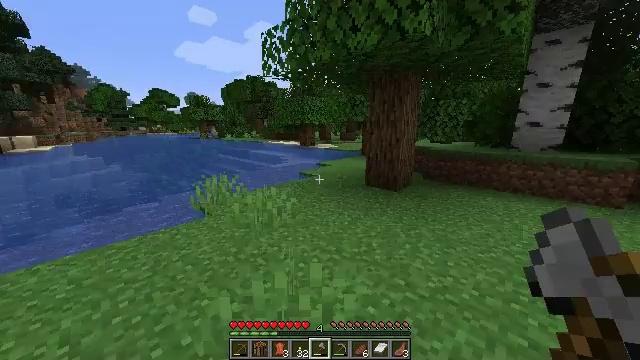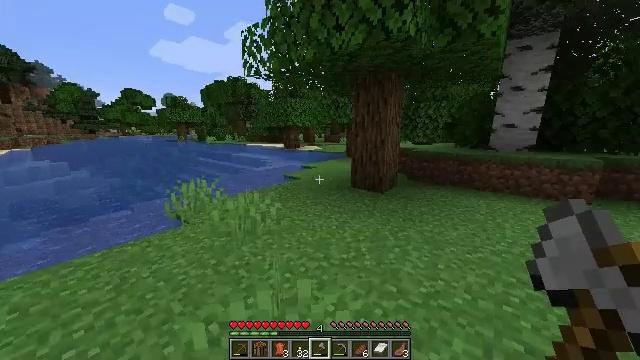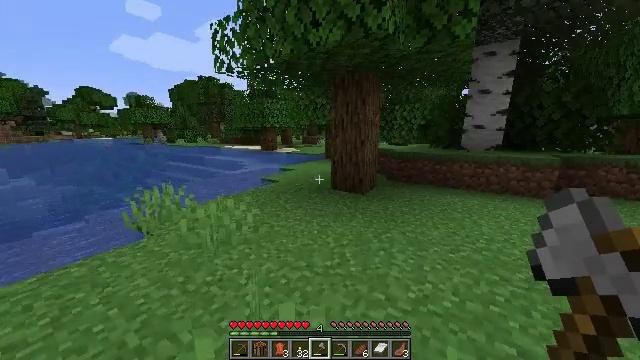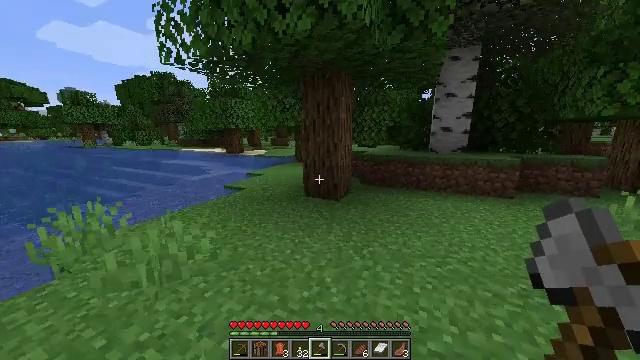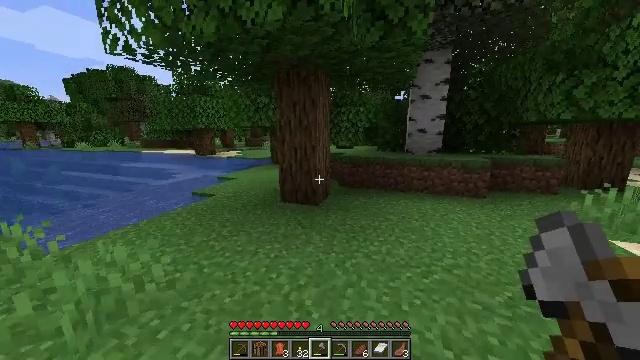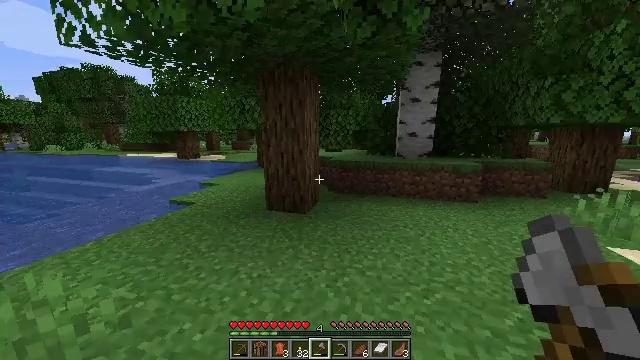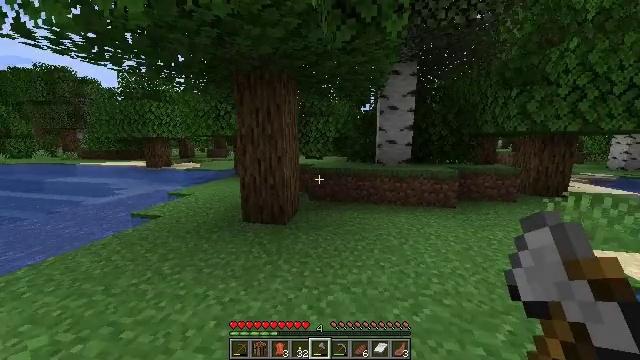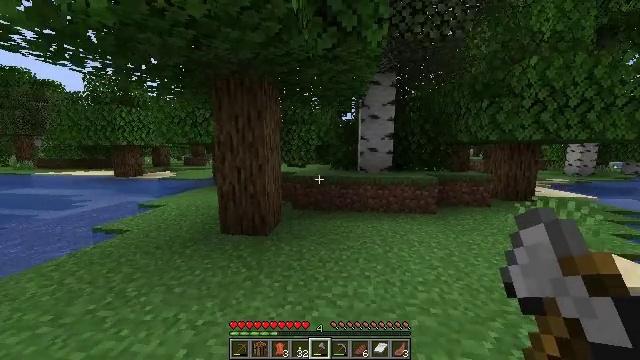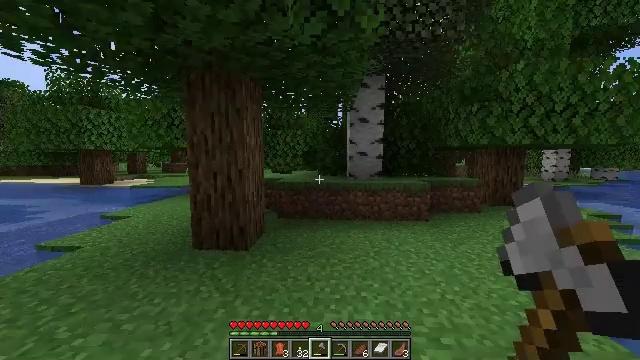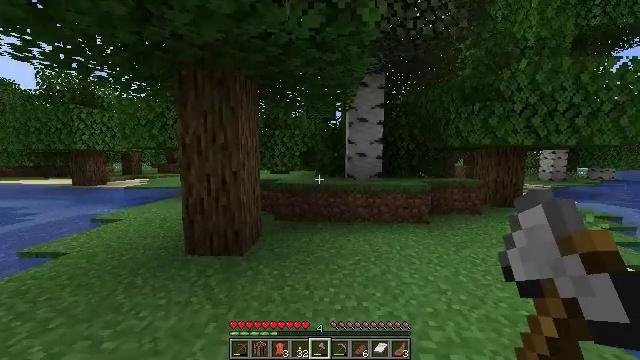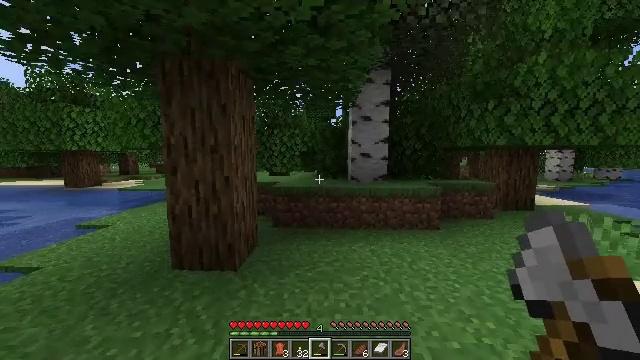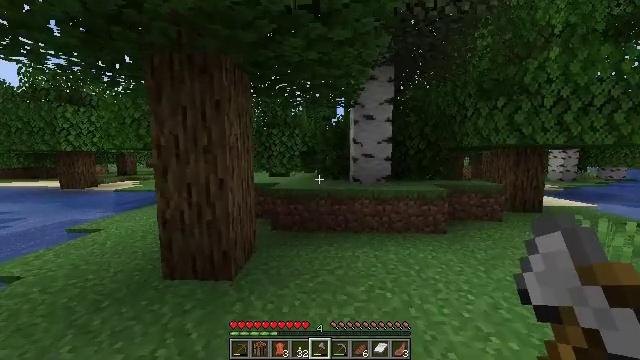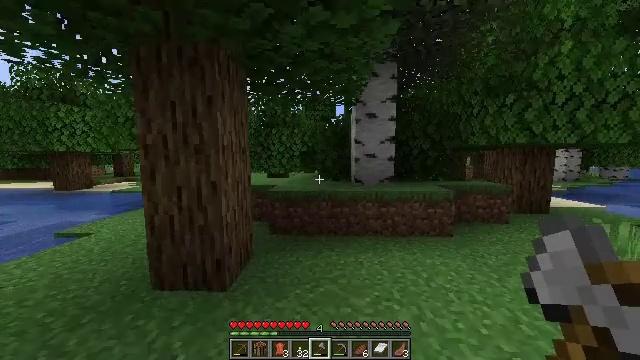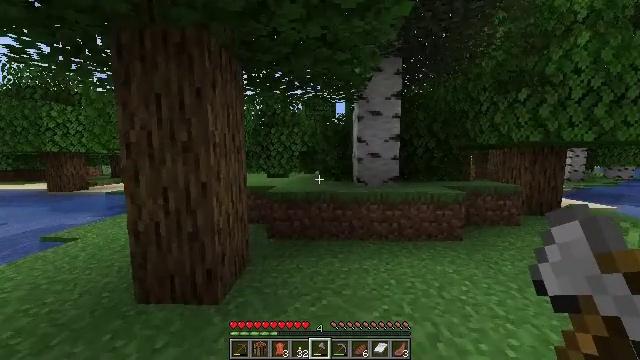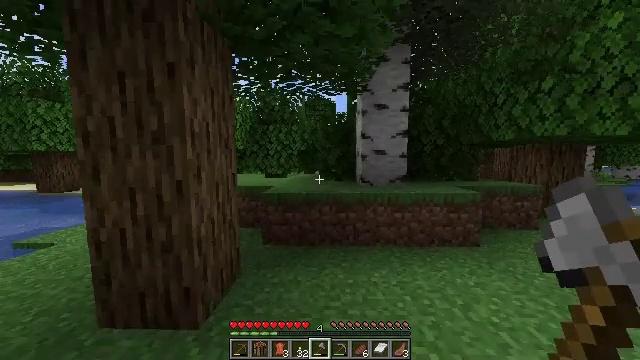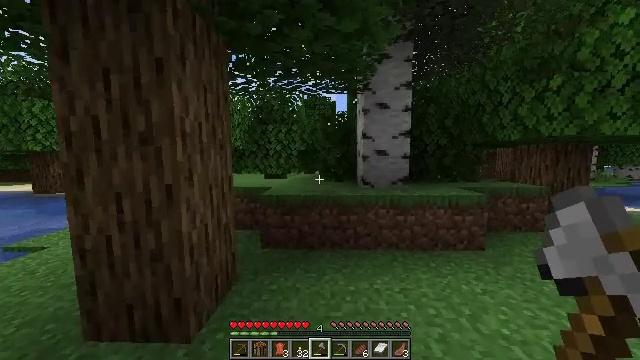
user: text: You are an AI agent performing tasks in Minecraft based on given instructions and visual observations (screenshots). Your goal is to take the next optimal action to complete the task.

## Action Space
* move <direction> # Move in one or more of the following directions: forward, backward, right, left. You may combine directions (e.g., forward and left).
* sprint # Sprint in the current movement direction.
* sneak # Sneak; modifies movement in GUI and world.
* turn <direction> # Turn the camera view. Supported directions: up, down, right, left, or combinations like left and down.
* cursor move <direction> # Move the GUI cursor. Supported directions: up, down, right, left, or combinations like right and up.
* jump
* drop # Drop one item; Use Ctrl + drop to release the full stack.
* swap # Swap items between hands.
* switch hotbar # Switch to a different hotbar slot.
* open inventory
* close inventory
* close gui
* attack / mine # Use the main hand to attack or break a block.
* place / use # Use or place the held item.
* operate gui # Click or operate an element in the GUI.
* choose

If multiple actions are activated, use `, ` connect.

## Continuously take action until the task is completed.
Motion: motion action
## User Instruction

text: Mine dirt from the ground.
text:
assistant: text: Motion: move forward, sprint, turn right
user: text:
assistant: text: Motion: move forward, sprint, turn right
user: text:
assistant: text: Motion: move forward, sprint, turn right
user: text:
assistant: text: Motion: move forward, sprint, turn right
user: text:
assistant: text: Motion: move forward, sprint, turn right
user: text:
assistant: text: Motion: move forward, sprint, turn right and up
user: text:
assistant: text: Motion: move forward, sprint, turn right and up
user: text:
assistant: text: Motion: move forward, sprint, turn right and up
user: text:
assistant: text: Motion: move forward, sprint
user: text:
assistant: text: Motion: move forward, sprint
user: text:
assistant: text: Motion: move forward, sprint
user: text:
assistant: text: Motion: move forward, sprint
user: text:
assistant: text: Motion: move forward, sprint
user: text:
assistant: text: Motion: move forward, sprint
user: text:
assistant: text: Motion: move forward, sprint
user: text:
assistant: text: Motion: move forward, sprint
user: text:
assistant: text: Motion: move forward, sprint, turn left
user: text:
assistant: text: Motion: move forward, sprint, turn left
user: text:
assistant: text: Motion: move forward, sprint, turn left
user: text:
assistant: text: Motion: move forward, sprint, turn left
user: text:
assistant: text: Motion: move forward, sprint, turn left
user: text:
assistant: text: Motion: move forward, sprint, turn left
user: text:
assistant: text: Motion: move forward, sprint, turn left
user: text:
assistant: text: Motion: move forward, sprint, turn left
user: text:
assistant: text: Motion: move forward, sprint, jump
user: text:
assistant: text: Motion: move forward, sprint, jump
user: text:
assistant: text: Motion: move forward, sprint, jump
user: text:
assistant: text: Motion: move forward, sprint, jump
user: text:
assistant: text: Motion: move forward, sprint, jump
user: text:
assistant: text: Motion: move forward, sprint, jump